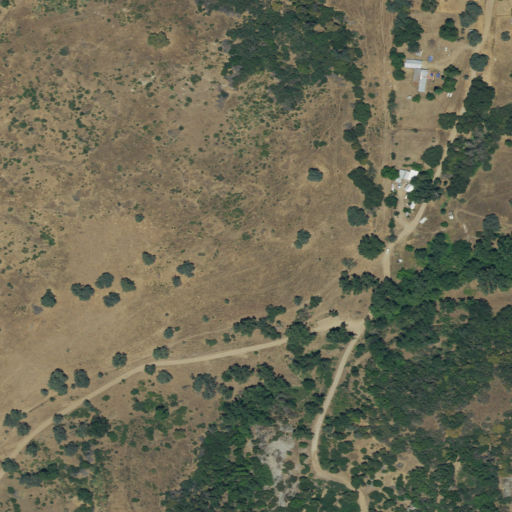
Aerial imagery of plain(s) in California named Johnson Flat containing shrub, evergreen forest, grassland, and open development